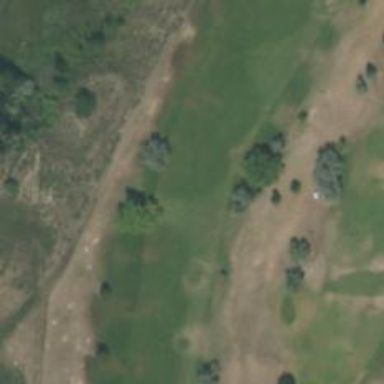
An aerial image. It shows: Golf hole.